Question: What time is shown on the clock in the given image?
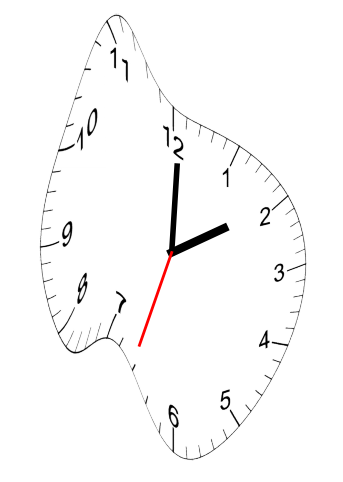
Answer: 02:00:33